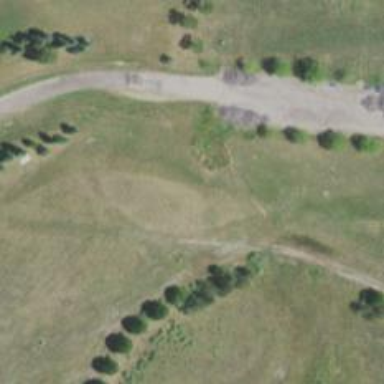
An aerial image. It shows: Path leading to disc golf hole.